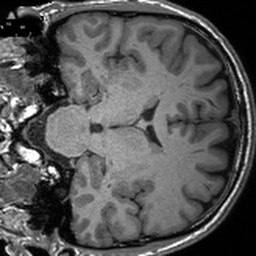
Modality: T1w
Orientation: coronal
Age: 45
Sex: male